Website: slack
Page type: billing-address
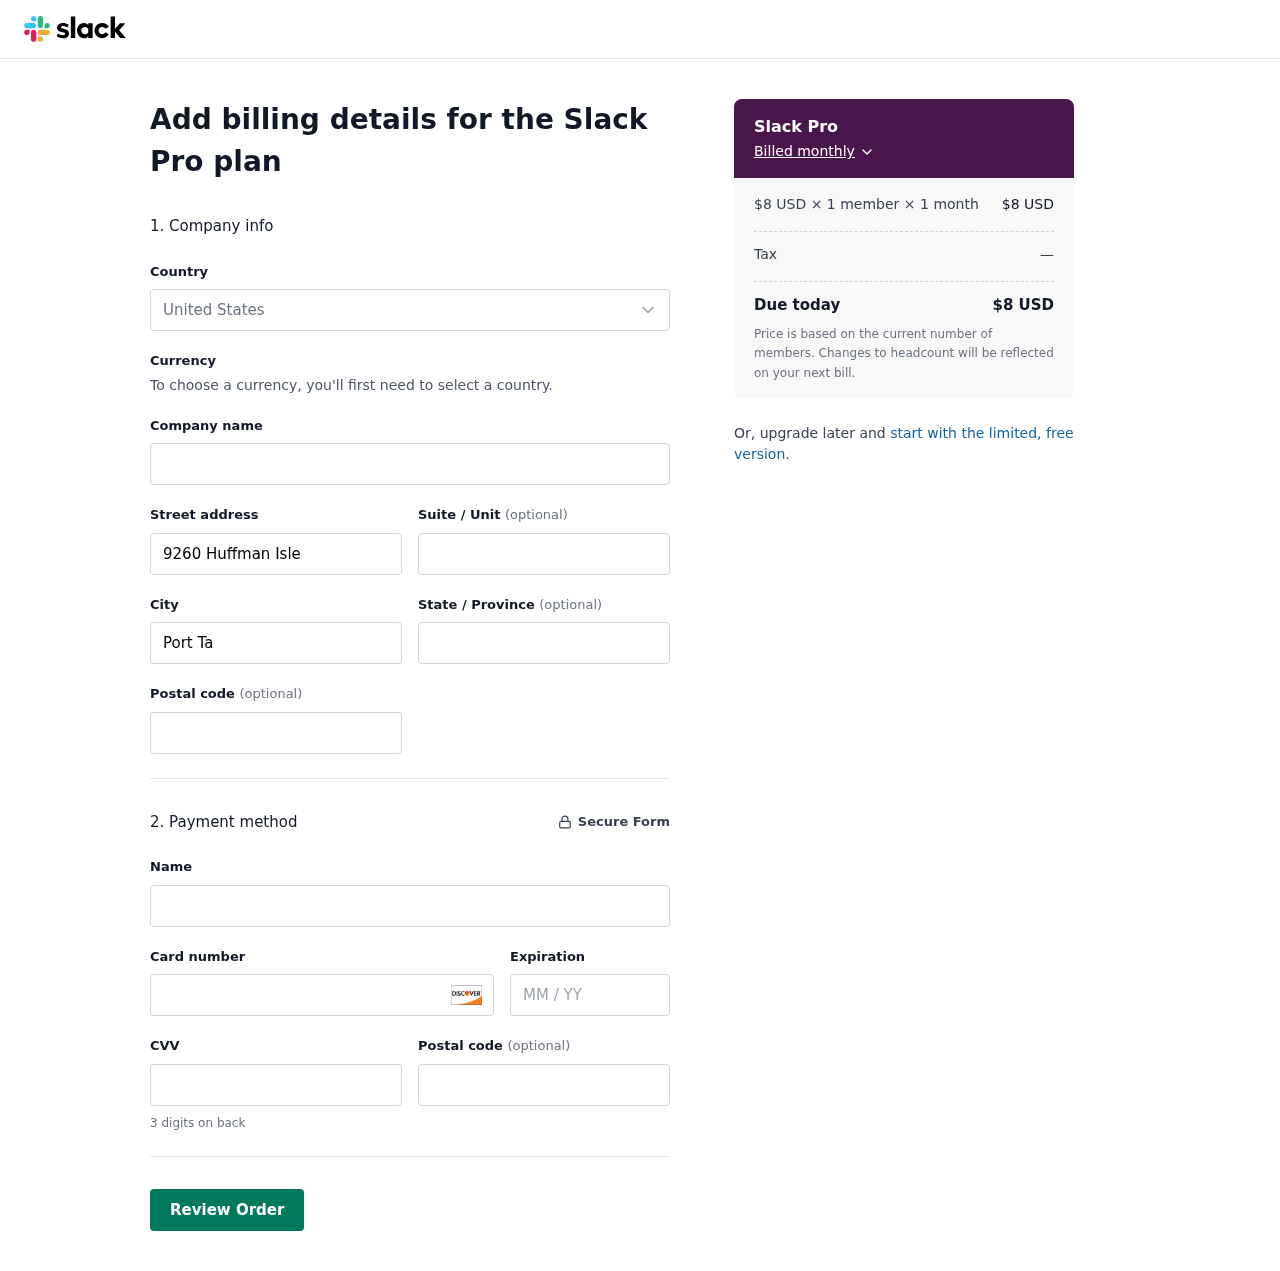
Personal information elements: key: PII_CARD_CVV
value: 798
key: PII_CARD_EXPIRY
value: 06/29
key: PII_CARD_NUMBER
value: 6011 9494 1445 5008
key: PII_CITY
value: Port Tarafort
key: PII_COUNTRY
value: United States
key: PII_FULLNAME
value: Amber Mercado
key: PII_POSTCODE
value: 99689
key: PII_STATE
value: New Hampshire
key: PII_STREET
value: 9260 Huffman Isle
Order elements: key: ORDER_PLAN_PRICE
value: $8 USD
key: ORDER_NUM_MEMBERS
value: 1 member
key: ORDER_NUM_MONTHS
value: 1 month
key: ORDER_SUBTOTAL
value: $8 USD
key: ORDER_TAX
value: —
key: ORDER_TOTAL
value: $8 USD